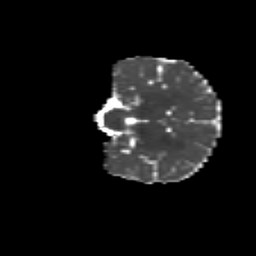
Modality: MD
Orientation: coronal
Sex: female
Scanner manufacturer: siemens
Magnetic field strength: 3 T
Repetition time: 5 s
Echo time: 0.071 s